Question: I am creating a program where the user can select multiple files to plot and compare data. The program can properly graph the data, the problem I have encountered is within the legend.
I tried posting an image, however I do not have a high enough reputation. So I will try to explain the graph in detail. Two sets of points are plotted (two matrices of different sizes). The curves are labeled by the user, and in this example they are: "PS, Cs" and "PS, Po."
The program successfully plots the "PS, Cs" curve with the red squares then plots the "PS, Po" with the blue circles however the legend continues to show the red squares for both sets of points. Below is the loop within the code that does the plotting.
'''
fig = small_group_struct;
mystyles = {'bo','rs','go'};
mat_len = size(small_group_struct,2);
for q = 1:mat_len
plotstyle = mystyles{mod(q,mat_len)+1};
semilogy(1:size(small_group_struct(1).values),small_group_struct(q).values,plotstyle);
hold all;
[~,~,~,current_entries] = legend;
legend([current_entries {small_group_struct(q).name}]);
end
hold off;
%legend(small_group_struct.values,{small_group_struct.name});
'''
Other threads that I have seen suggested putting the plot command into a handle but since each set of points is a nxm matrix of different sizes, the program does not like this.
Also, as mentioned at the beginning the user will select the number of files and while this is typically two, it will not always be the case and why I am trying to plot it within a for loop.
Any suggestions and comments would be greatly appreciated.
EDIT: I now have a high enough reputation to post images, so here is a screenshot of the graph

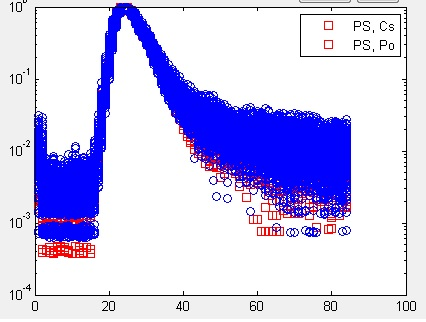
Answer: You can use handles to specify what labels go with what data in the legend.
You say that "each set of points is a nxm matrix of different sizes." Plotting an 'mxn' matrix creates 'n' line objects and returns 'n' handles. You can keep track of all of these handles and assign labels to them when you create the legend.
Here's an example:
'''
% Cell array of data. Each element is a different size.
data = {rand(100, 1), rand(150, 2)};
styles = {'ro', 'gs'};
% Vector to store the handles to the line objects in.
h = [];
figure
hold on
for t = 1:length(data)
% plots the data and stores the handle or handles to the line object.
h = [h; semilogx(data{t}, styles{t})];
end
% There are three strings in the legend because a total of three columns of data are
% plotted. One column of data is from the first element of data, two columns of data
% are from the second element of data.
strings = {'data1' ,'data2', 'data3'};
legend(h,strings)
'''
You might want to do something different with the legend but hopefully this will get you started.